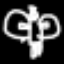
Label: angel